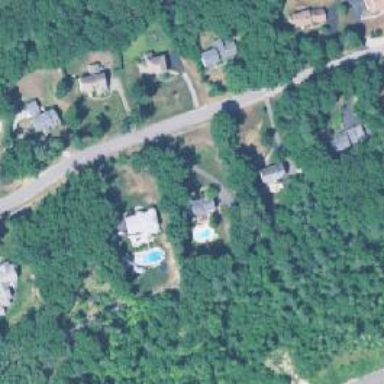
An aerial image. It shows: Driveway leading to service road.